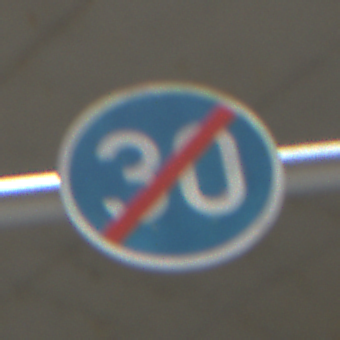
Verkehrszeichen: EndeMindestgeschwindigkeit
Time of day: Midday
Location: Roofed (Urban)
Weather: Overcast
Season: NotSpecified
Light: Artificial